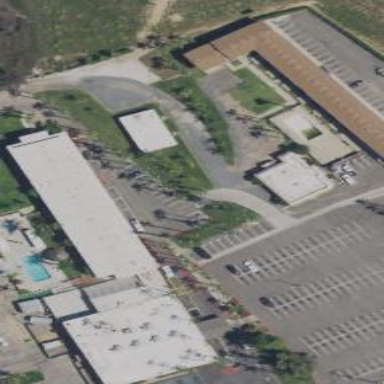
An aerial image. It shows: Building that is motel.